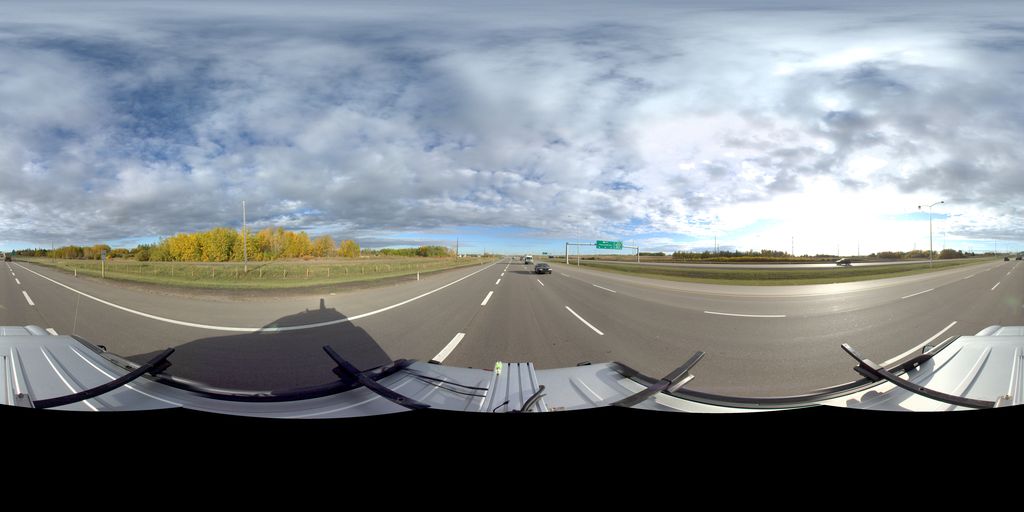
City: edmonton